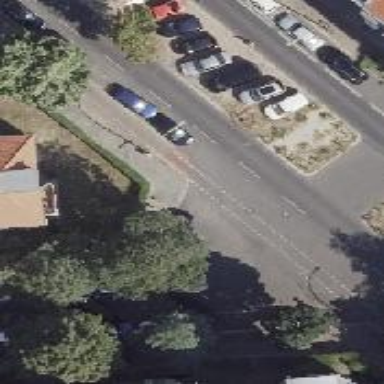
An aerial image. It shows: Residential road with asphalt surface. There are separate sidewalks on both sides of the road.